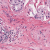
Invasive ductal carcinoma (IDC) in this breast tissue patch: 1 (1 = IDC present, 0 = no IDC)